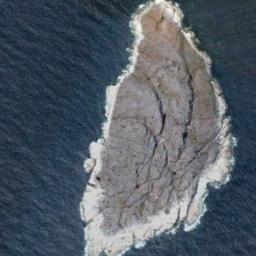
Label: island